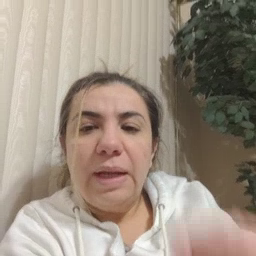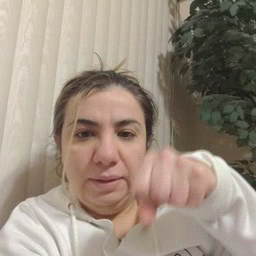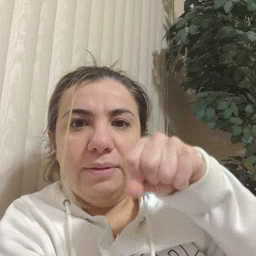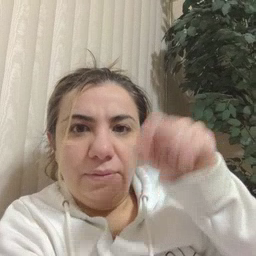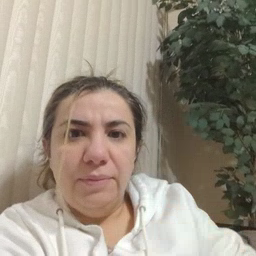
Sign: yes